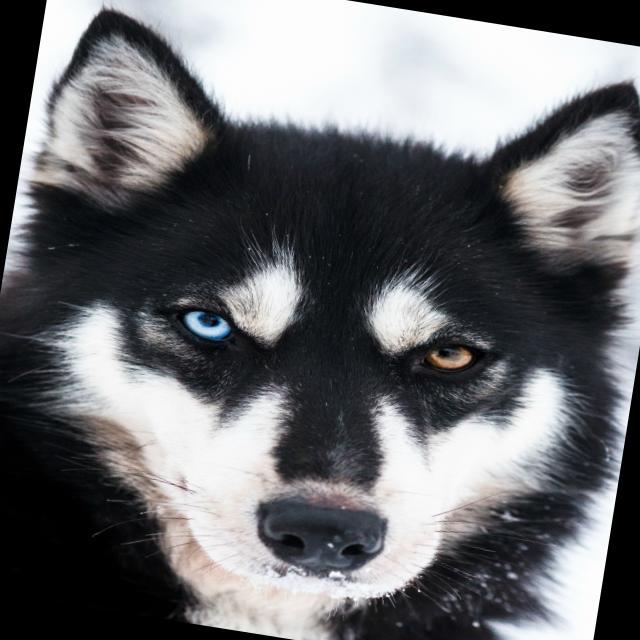
Healthy canine skin — no visible lesions, inflammation, or abnormalities. The skin and coat appear normal.